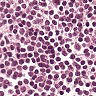
Metastatic tissue present: no